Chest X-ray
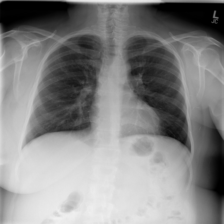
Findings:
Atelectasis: negative
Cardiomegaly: negative
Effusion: negative
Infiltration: negative
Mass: negative
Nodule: negative
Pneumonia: negative
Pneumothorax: negative
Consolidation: negative
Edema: negative
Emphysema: negative
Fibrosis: negative
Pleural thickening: negative
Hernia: negative